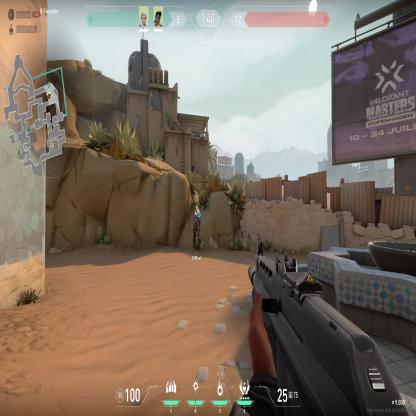
Label: teammate